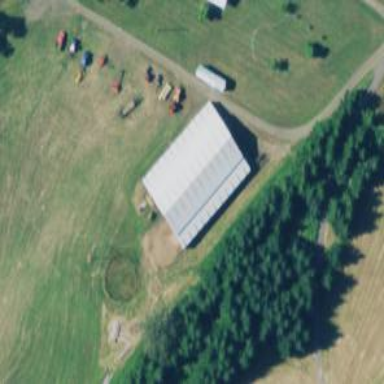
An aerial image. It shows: Farm auxiliary building.